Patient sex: F
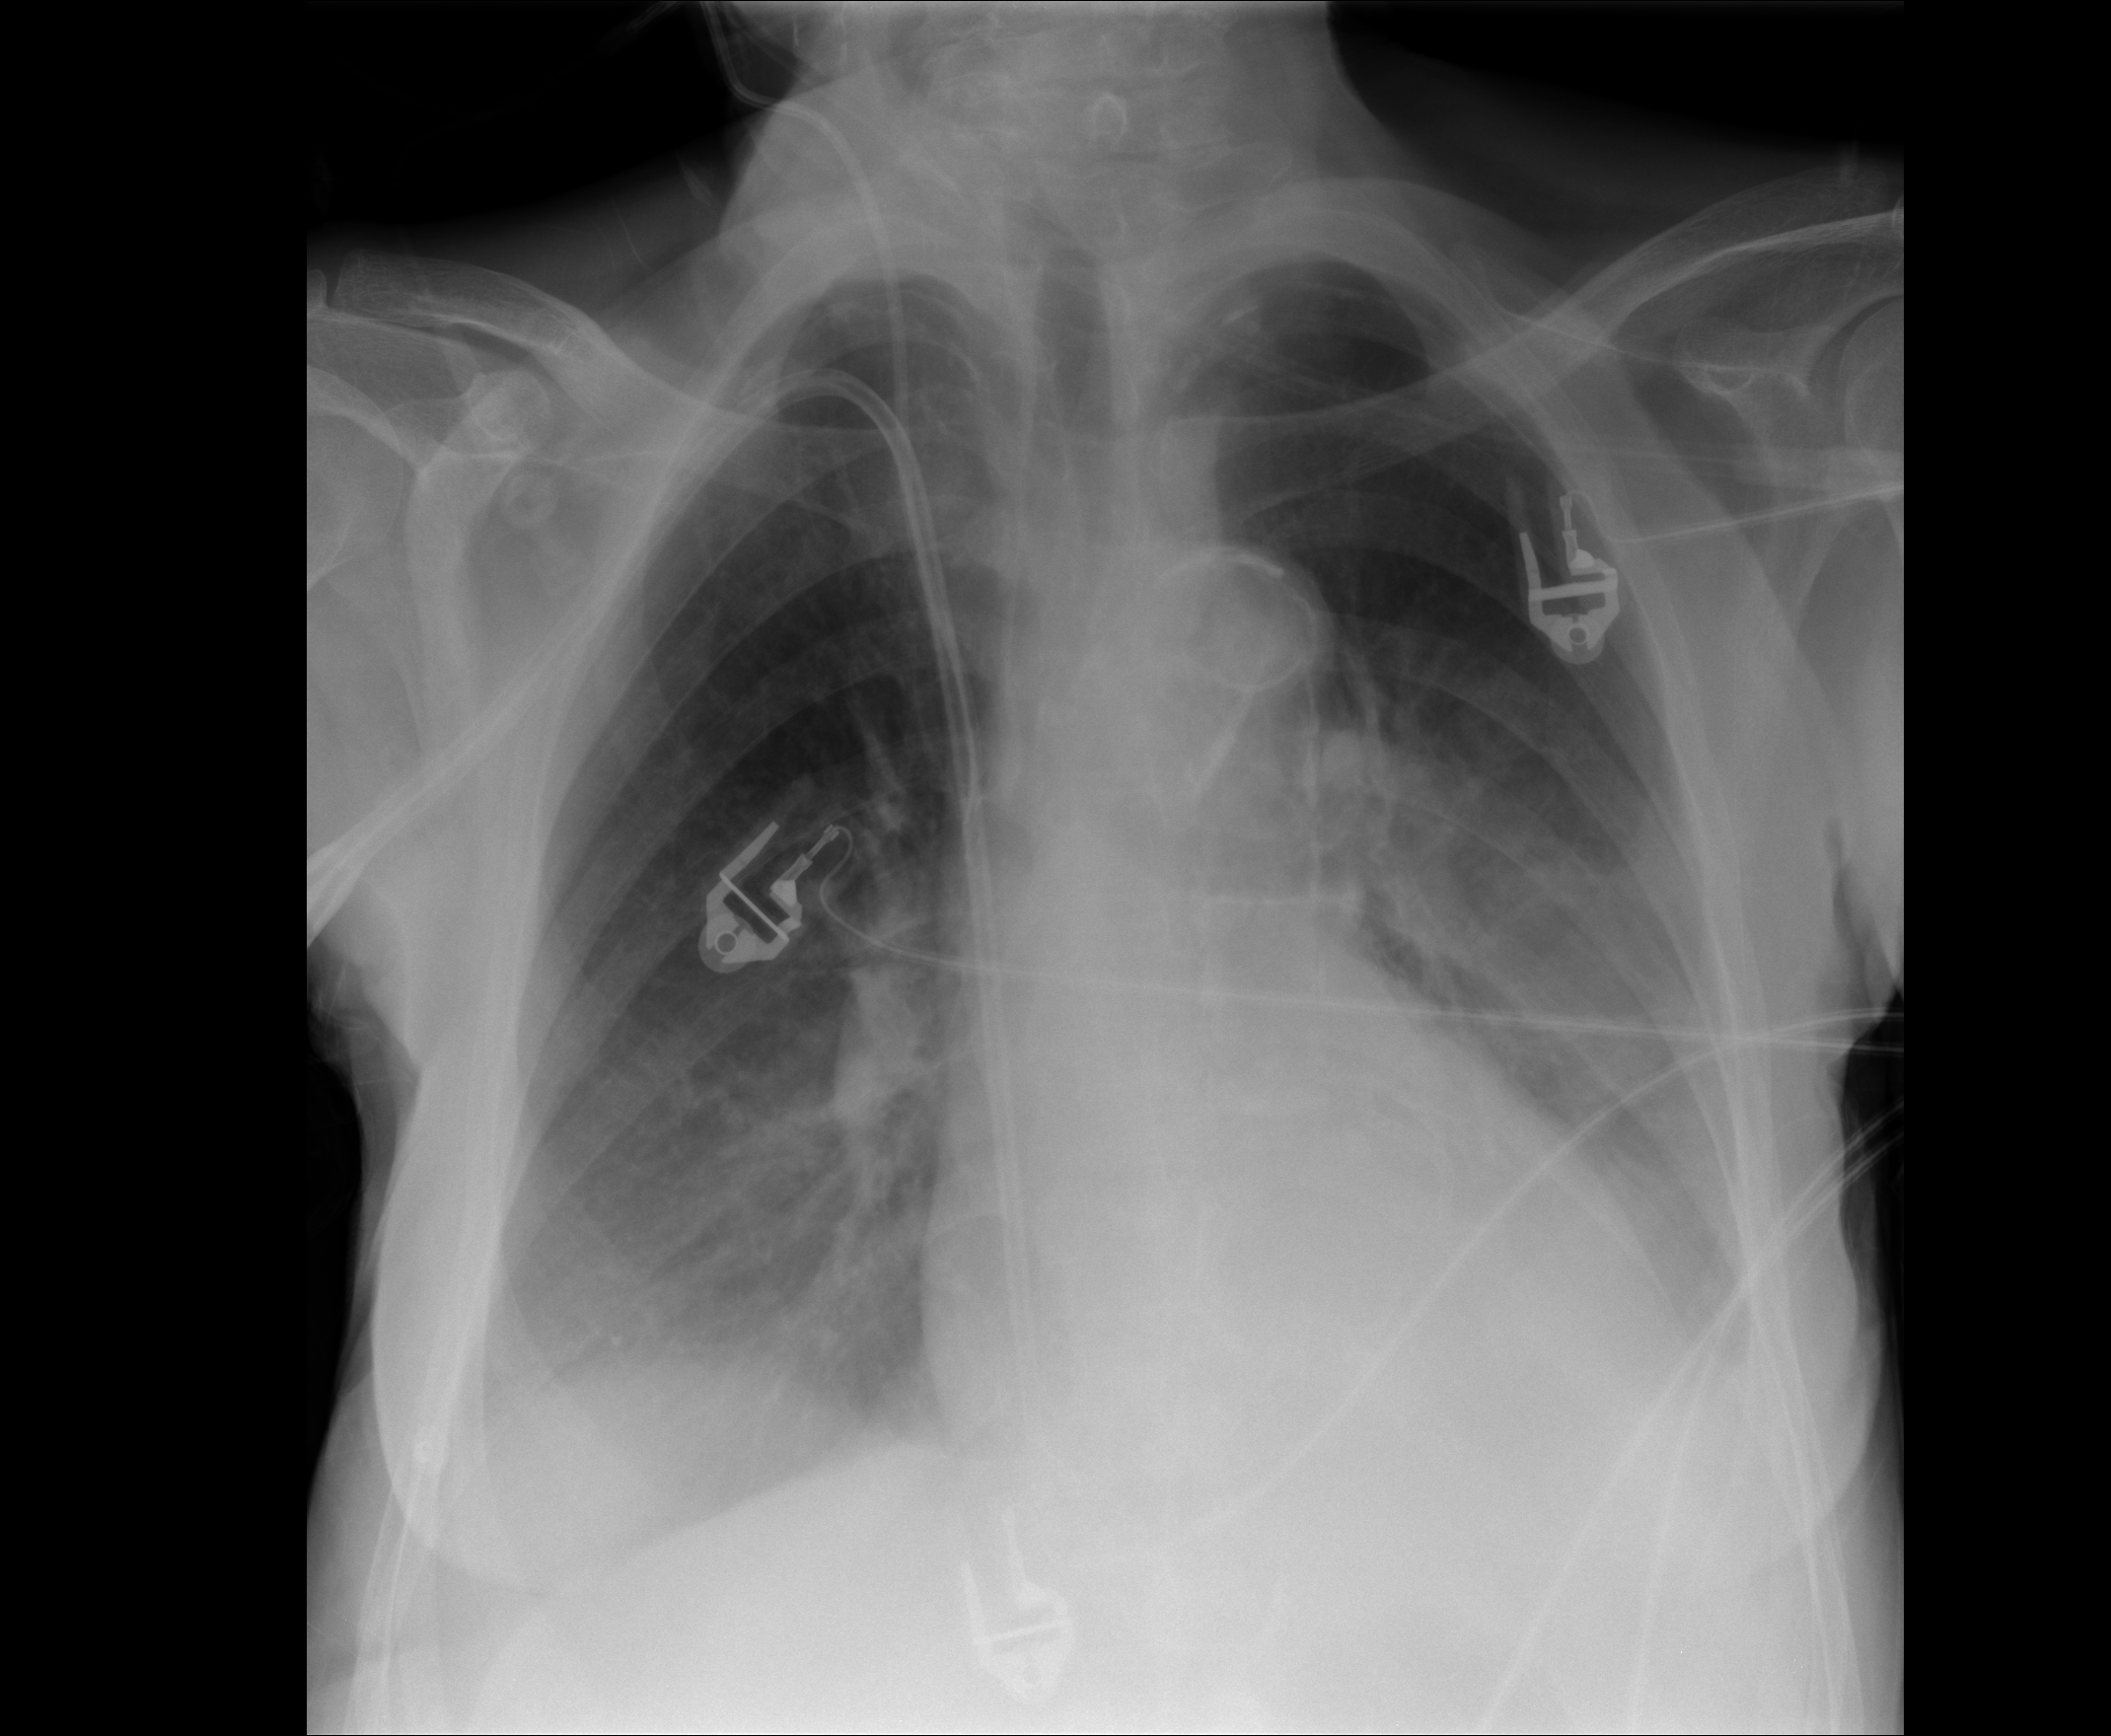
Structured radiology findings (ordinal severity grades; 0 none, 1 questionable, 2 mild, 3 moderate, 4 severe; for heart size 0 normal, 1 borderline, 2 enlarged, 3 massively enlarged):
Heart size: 2
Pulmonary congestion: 0
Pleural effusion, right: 2
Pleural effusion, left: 2
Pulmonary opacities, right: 0
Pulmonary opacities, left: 0
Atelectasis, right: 2
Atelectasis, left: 2